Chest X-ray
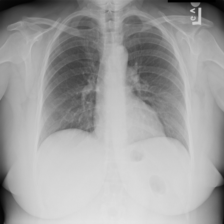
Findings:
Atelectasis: negative
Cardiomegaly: negative
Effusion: negative
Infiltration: negative
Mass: negative
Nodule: negative
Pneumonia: negative
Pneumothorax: negative
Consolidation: negative
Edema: negative
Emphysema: negative
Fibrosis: negative
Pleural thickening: negative
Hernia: negative